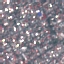
Land use / land cover: Residential